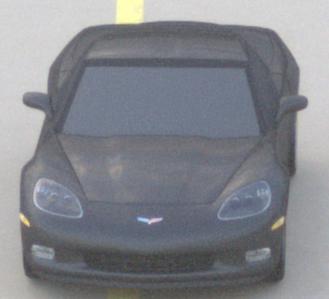
Make: Chevrolet
Model: Corvette Coupé
Detailed model: Corvette (C6) Coupé
Model produced from: 2005/02
Model produced until: 2008/03
Doors: 3
Color: gray
Road condition: dry road
Daytime: sunrise or sunset
Contrast: low contrast